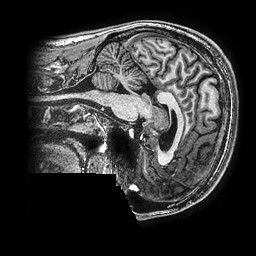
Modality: T1w
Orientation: sagittal
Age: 25
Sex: male
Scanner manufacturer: ge
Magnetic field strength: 3 T
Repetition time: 0.00766 s
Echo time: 0.003476 s